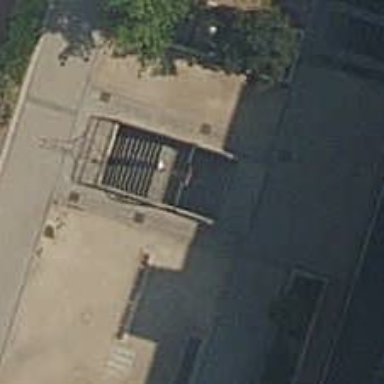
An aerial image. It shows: Subway entrance for railway system.